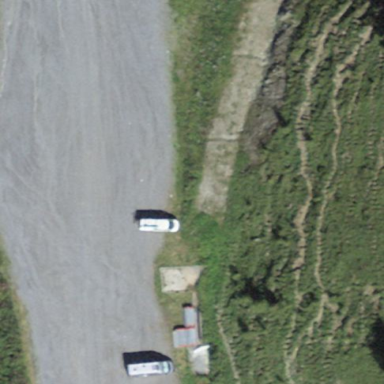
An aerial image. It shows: Parking area with unpaved surface.